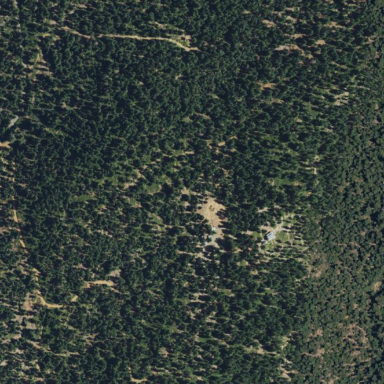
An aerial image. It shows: Greenfield woodland with evergreen needle-leaved trees.